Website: bh-photo
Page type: store-pickup
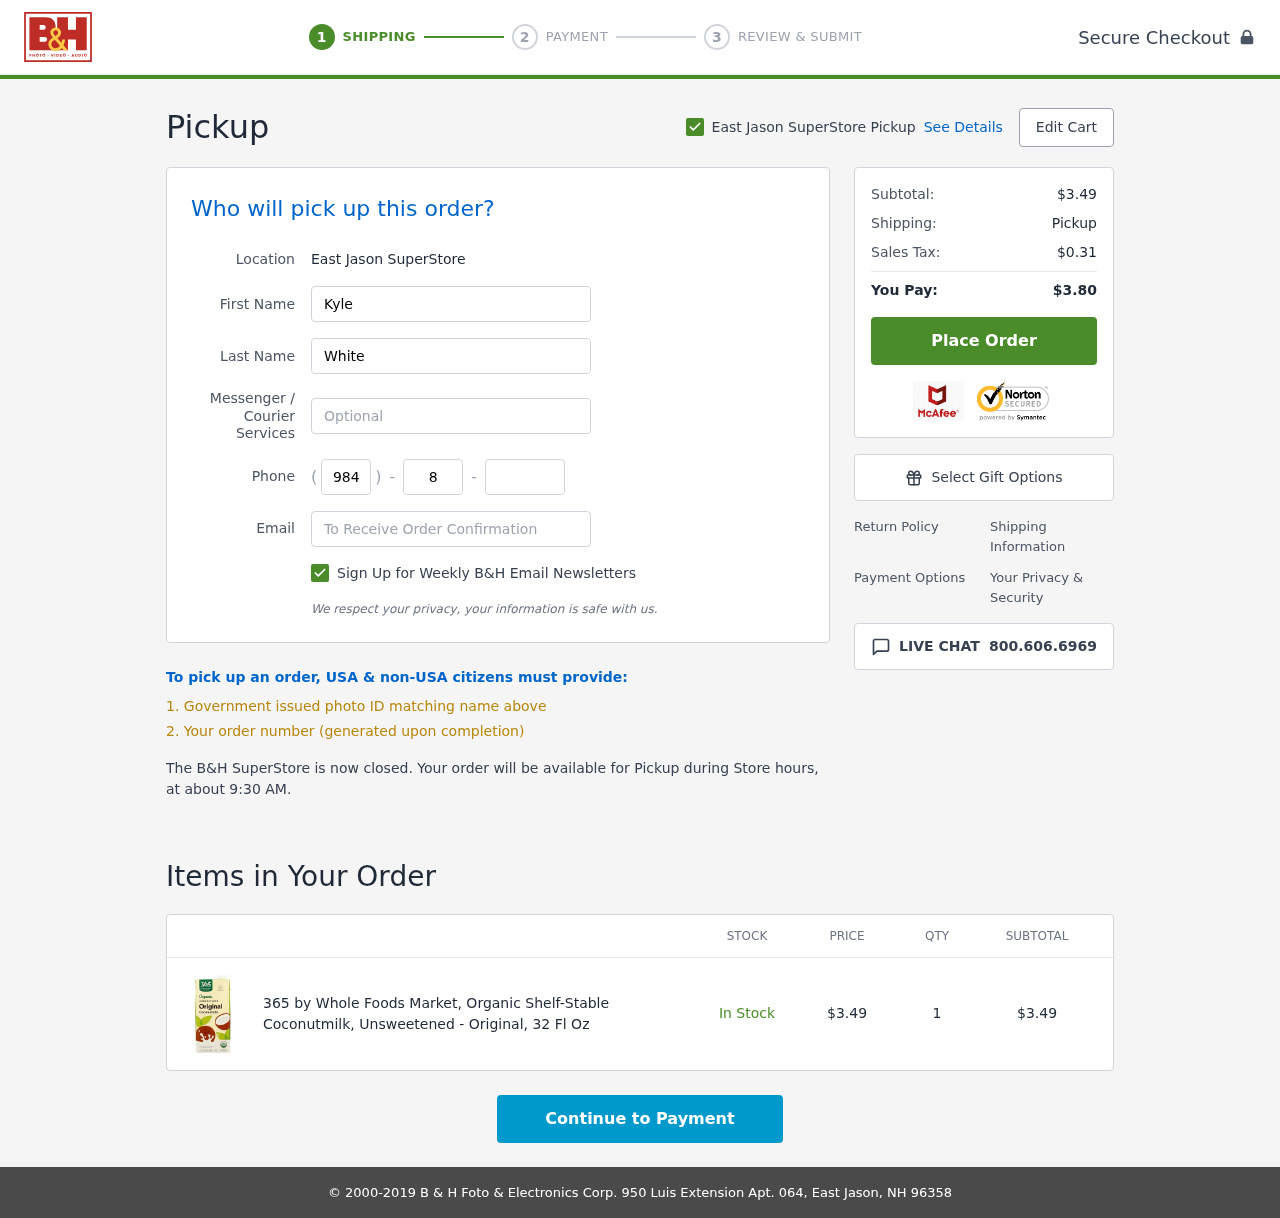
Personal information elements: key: PII_EMAIL
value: kyle_white@gmail.com
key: PII_FIRSTNAME
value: Kyle
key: PII_LASTNAME
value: White
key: PII_LOCATION1_CITY
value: East Jason SuperStore Pickup
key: PII_LOCATION1_CITY
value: East Jason SuperStore
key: PII_PHONE_AREA
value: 984
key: PII_PHONE_PREFIX
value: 896
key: PII_PHONE_SUFFIX
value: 7776
Product elements: key: PRODUCT1_NAME
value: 365 by Whole Foods Market, Organic Shelf-Stable Coconutmilk, Unsweetened - Original, 32 Fl Oz
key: PRODUCT1_PRICE
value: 3.49
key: PRODUCT1_QUANTITY
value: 1
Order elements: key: ORDER_SUBTOTAL
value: $3.49
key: ORDER_TAX
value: $0.31
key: ORDER_TOTAL
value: $3.80